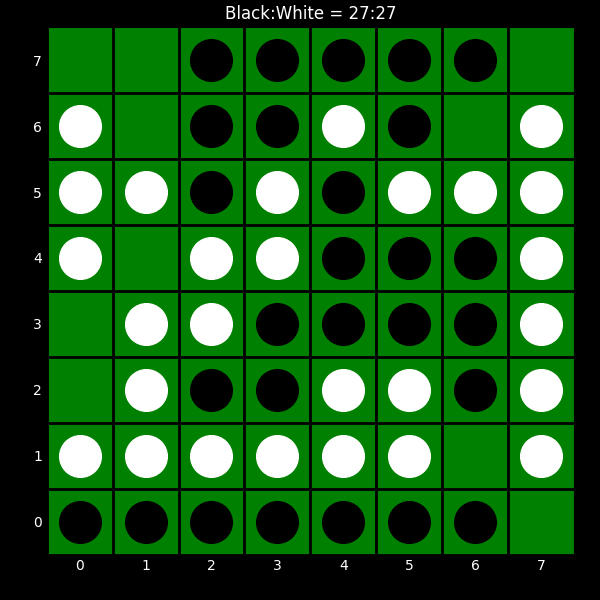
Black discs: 27
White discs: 27